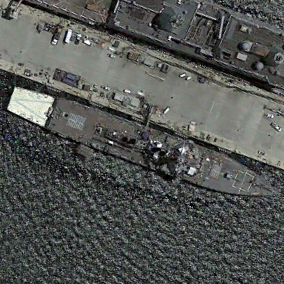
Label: destroyer